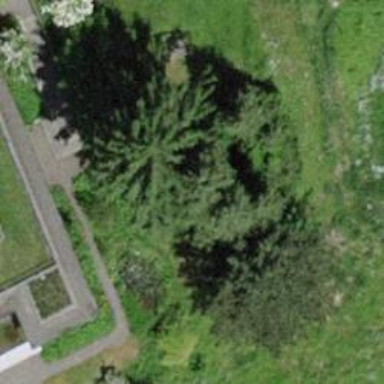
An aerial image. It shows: Single tag "natural: tree."